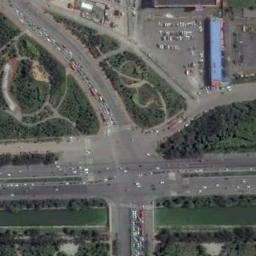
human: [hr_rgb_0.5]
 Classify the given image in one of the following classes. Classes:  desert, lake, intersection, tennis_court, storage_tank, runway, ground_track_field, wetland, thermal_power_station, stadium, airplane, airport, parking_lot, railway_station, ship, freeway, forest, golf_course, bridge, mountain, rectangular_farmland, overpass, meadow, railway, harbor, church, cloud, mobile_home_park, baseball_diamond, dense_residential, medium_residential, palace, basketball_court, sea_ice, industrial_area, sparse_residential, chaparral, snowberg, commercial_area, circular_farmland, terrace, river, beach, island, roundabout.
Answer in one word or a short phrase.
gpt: intersection